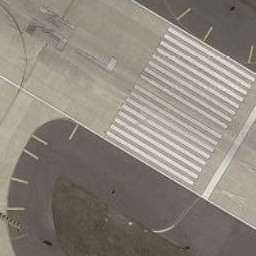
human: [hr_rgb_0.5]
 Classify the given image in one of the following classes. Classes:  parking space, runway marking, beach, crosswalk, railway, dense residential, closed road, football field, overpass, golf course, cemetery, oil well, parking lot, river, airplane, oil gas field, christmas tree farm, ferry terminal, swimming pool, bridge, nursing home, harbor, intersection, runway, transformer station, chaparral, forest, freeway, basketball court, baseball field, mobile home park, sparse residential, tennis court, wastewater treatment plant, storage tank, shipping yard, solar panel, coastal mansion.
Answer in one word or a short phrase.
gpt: runway